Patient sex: M
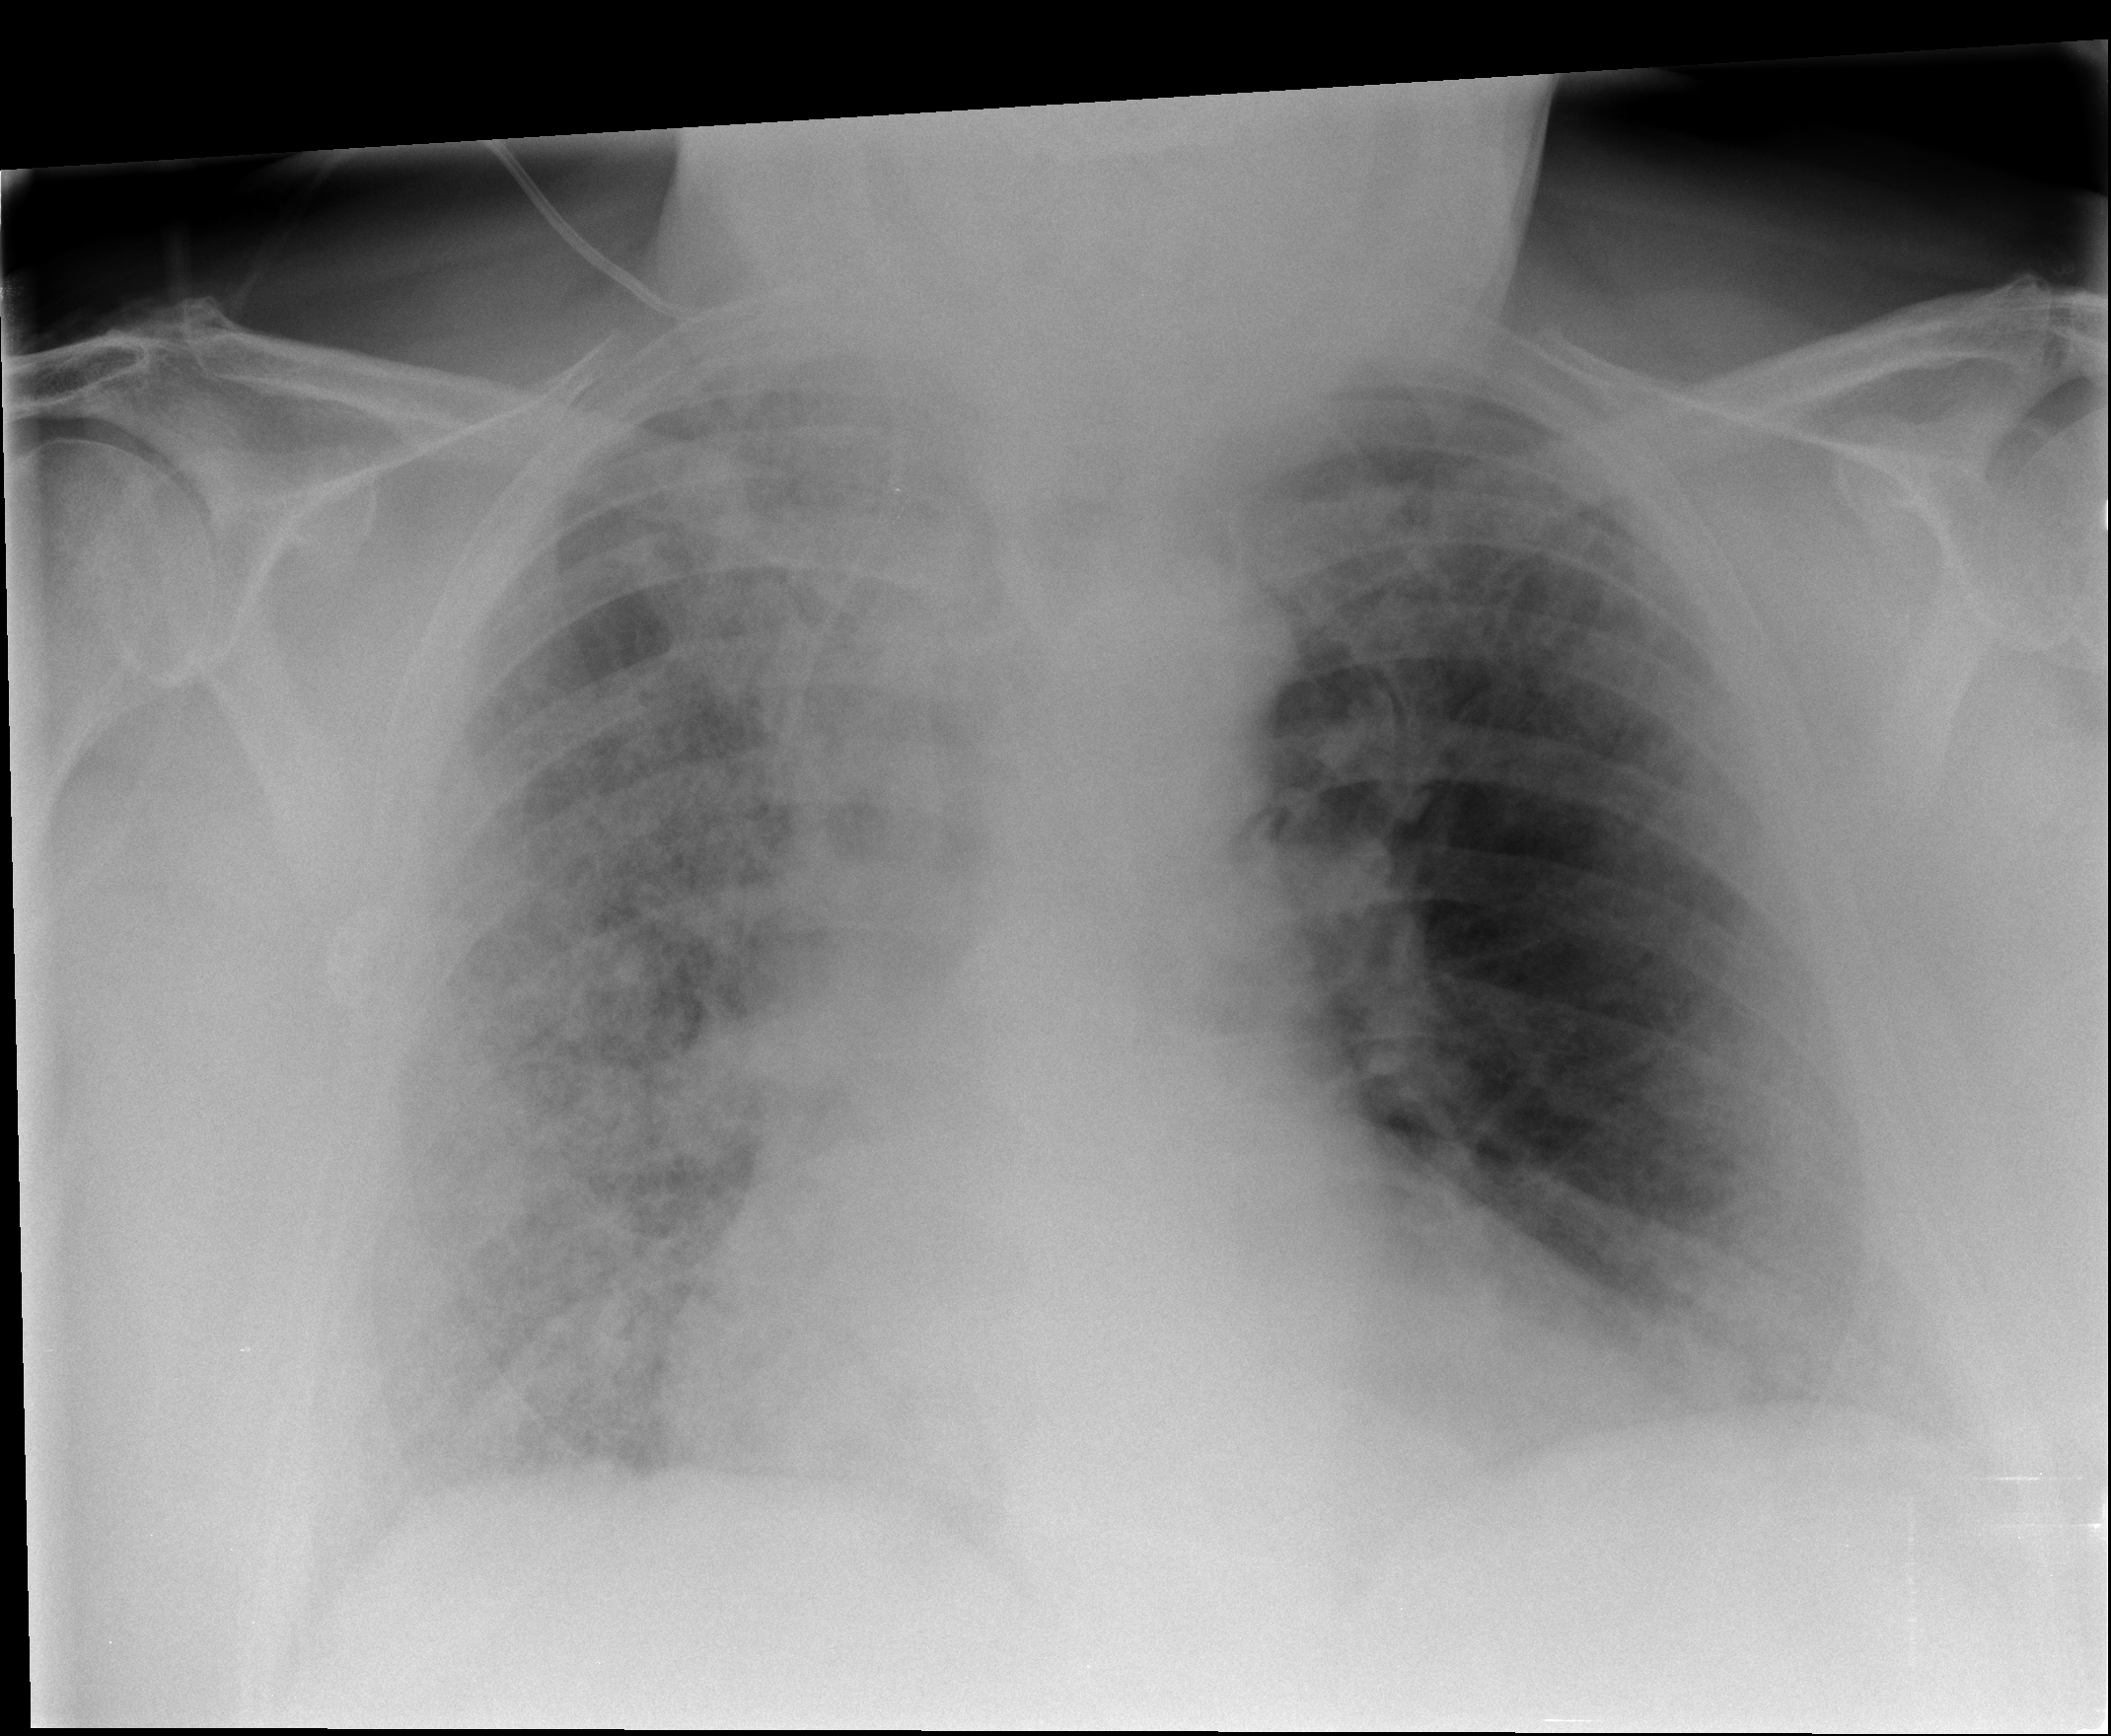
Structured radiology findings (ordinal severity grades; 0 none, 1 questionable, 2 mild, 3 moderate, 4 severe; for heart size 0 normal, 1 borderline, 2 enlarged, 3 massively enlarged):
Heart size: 2
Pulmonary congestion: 0
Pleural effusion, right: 2
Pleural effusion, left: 2
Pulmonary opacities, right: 4
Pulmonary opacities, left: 2
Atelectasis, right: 3
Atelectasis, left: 2